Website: lowes
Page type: receipt
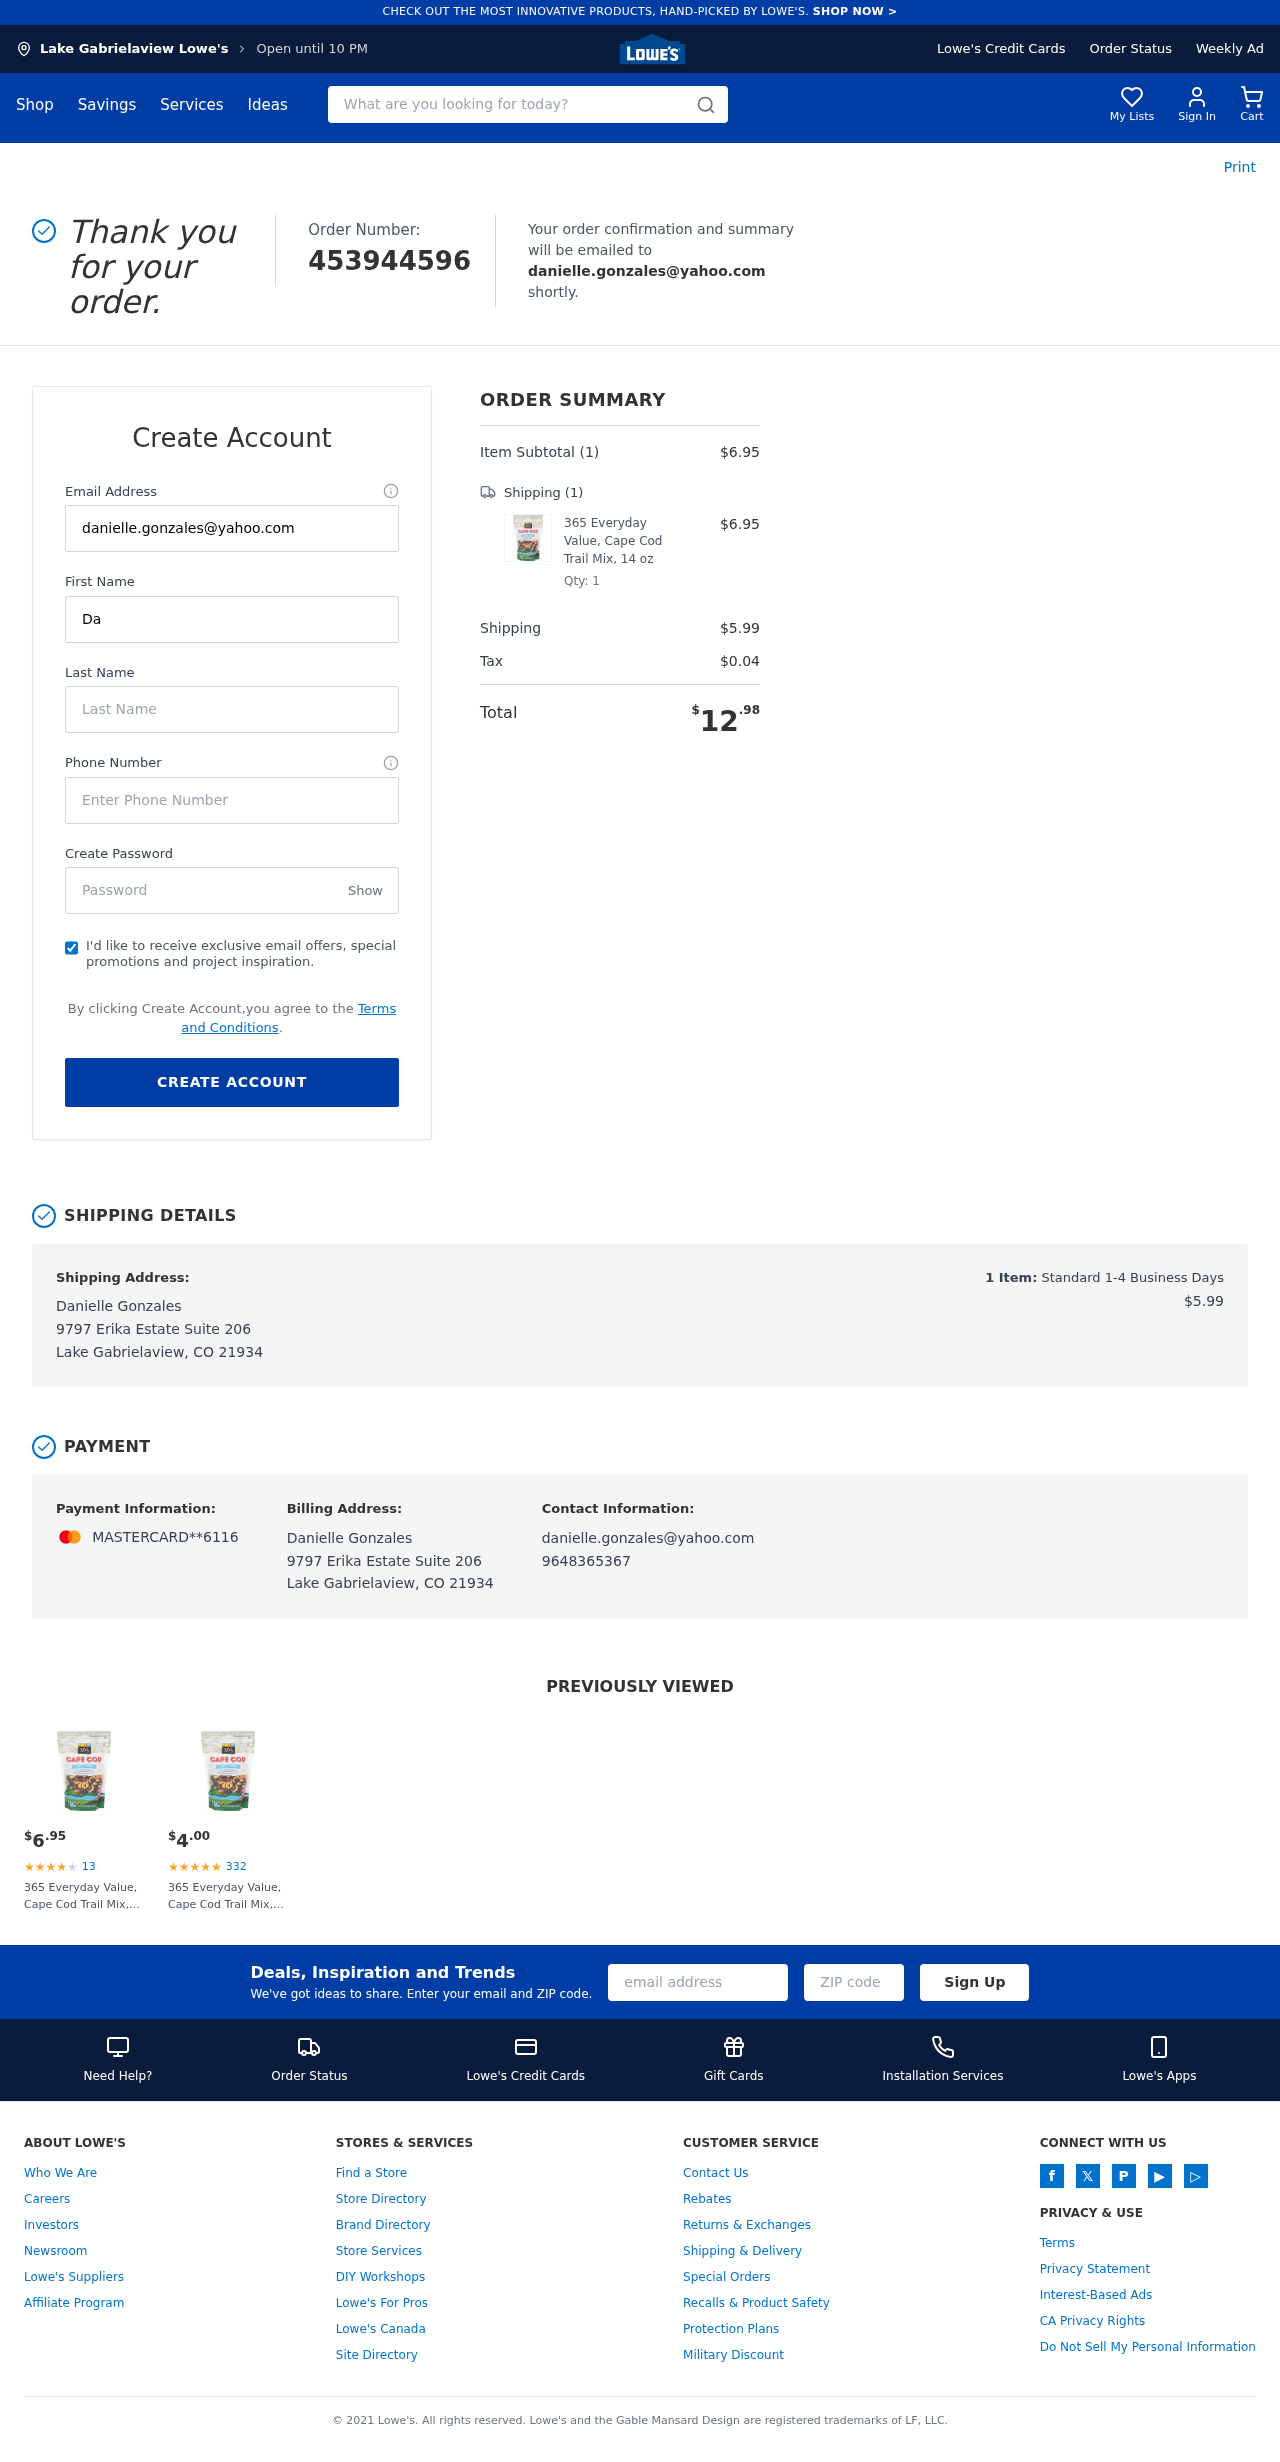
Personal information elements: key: PII_CARD_LAST4
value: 6116
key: PII_CARD_TYPE
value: MASTERCARD
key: PII_CITY
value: Lake Gabrielaview
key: PII_EMAIL
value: danielle.gonzales@yahoo.com
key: PII_FULLNAME
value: Danielle Gonzales
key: PII_PHONE
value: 9648365367
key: PII_STREET
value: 9797 Erika Estate Suite 206
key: PII_FIRSTNAME
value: Danielle
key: PII_LASTNAME
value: Gonzales
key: PII_CITY_STATE_ZIP
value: Lake Gabrielaview, CO 21934
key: PII_FULLNAME2
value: Danielle Gonzales
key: PII_FULLNAME3
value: Danielle Gonzales
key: PII_FIRSTNAME2
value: Danielle
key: PII_FIRSTNAME3
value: Danielle
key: PII_LASTNAME2
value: Gonzales
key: PII_LASTNAME3
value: Gonzales
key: PII_FIRSTNAME_DERIVED
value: Danielle
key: PII_LASTNAME_DERIVED
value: Gonzales
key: PII_FULLNAME_DERIVED
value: Danielle Gonzales
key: PII_NAME_FULL_DERIVED
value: Danielle Gonzales
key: PII_POSTCODE
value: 21934
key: PII_STATE_ABBR
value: CO
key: PII_POSTCODE_FULL
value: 21934
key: PII_CITY_STATE
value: Lake Gabrielaview, CO
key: PII_POSTCODE_NUMERIC
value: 21934
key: PII_EMAIL2
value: danielle.gonzales@yahoo.com
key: PII_EMAIL3
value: danielle.gonzales@yahoo.com
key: PII_PHONE_LINE
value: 5367
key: PII_PHONE_SUFFIX
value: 5367
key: PII_PHONE2
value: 9648365367
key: PII_PHONE3
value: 9648365367
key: PII_PHONE_NUMERIC
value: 9648365367
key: PII_PHONE_LINE_NUMERIC
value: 5367
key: PII_PHONE_SUFFIX_NUMERIC
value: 5367
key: PII_PHONE2_NUMERIC
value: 9648365367
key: PII_PHONE3_NUMERIC
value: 9648365367
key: PII_PHONE_DIGITS
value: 9648365367
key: PII_PHONE_LAST4
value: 5367
Product elements: key: PRODUCT1_NAME
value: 365 Everyday Value, Cape Cod Trail Mix, 14 oz
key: PRODUCT1_PRICE
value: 6.95
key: PRODUCT1_QUANTITY
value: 1
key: PRODUCT2_NAME
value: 365 Everyday Value, Cape Cod Trail Mix, 14 oz
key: PRODUCT2_NUM_RATINGS
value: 332
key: PRODUCT2_PRICE
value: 4
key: PRODUCT1_PRICE2
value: $6.95
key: PRODUCT1_RATING2
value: ★
★
★
★
★
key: PRODUCT1_NUM_RATINGS2
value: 13
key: PRODUCT1_NAME2
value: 365 Everyday Value, Cape Cod Trail Mix, 14 oz
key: PRODUCT2_RATING
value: ★
★
★
★
★
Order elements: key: ORDER_ID
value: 453944596
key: ORDER_NUM_ITEMS
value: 1
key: ORDER_SUBTOTAL
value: $6.95
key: ORDER_NUM_ITEMS2
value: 1
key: ORDER_SHIPPING_COST
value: $5.99
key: ORDER_TAX
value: $0.04
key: ORDER_TOTAL
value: $12.98
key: ORDER_NUM_ITEMS3
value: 1
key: ORDER_SHIPPING_COST2
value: $5.99
Search elements: key: HEADER_SEARCH
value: What are you looking for today?